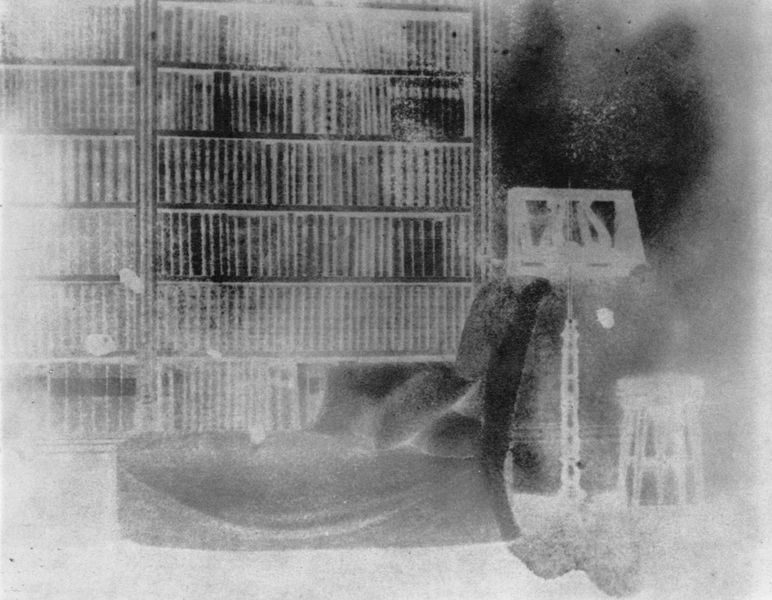
Titel: Die Bibliothek von Lacock Abbey
Künstler: William Henry Fox Talbot
Schlagwörter: schatten, weiß, grau, holz, licht, raum, schwarz, stuhl, säule, zimmer, teppich, regal, innenraum, boden, interieur, sessel, decke, musik, kontrast, beine, bücher, schrank, sofa, lehne, noten, notenpult, notenständer, nebel, monochrom, bank, hocker, schemel, kissen, polster, couch, divan, unscharf, foto, fotografie, photographie, belichtung, buch, diwan, schwarz weiss, freud, pult, photo, reihen, flecken, pölster, bücherregal, negativ, buchrücken, verschwommen, hellgrau, schwartz, ständer, bibliothek, regale, chaiselongue, fotographie, bücherschrank, bücherwand, recamiere, talbot, daguerre, lochkamera, fotoplatte, ausgewedelt, fortografie, hptographie, talbout, verschwommen blass, daguerrotypys, silbergelatinplatte, notenblattständer